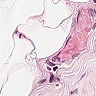
Metastatic tissue present: no